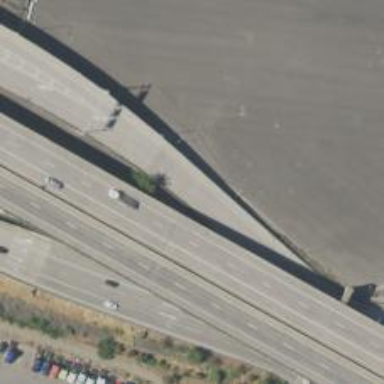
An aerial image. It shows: Motorway junction.